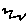
Label: zigzag